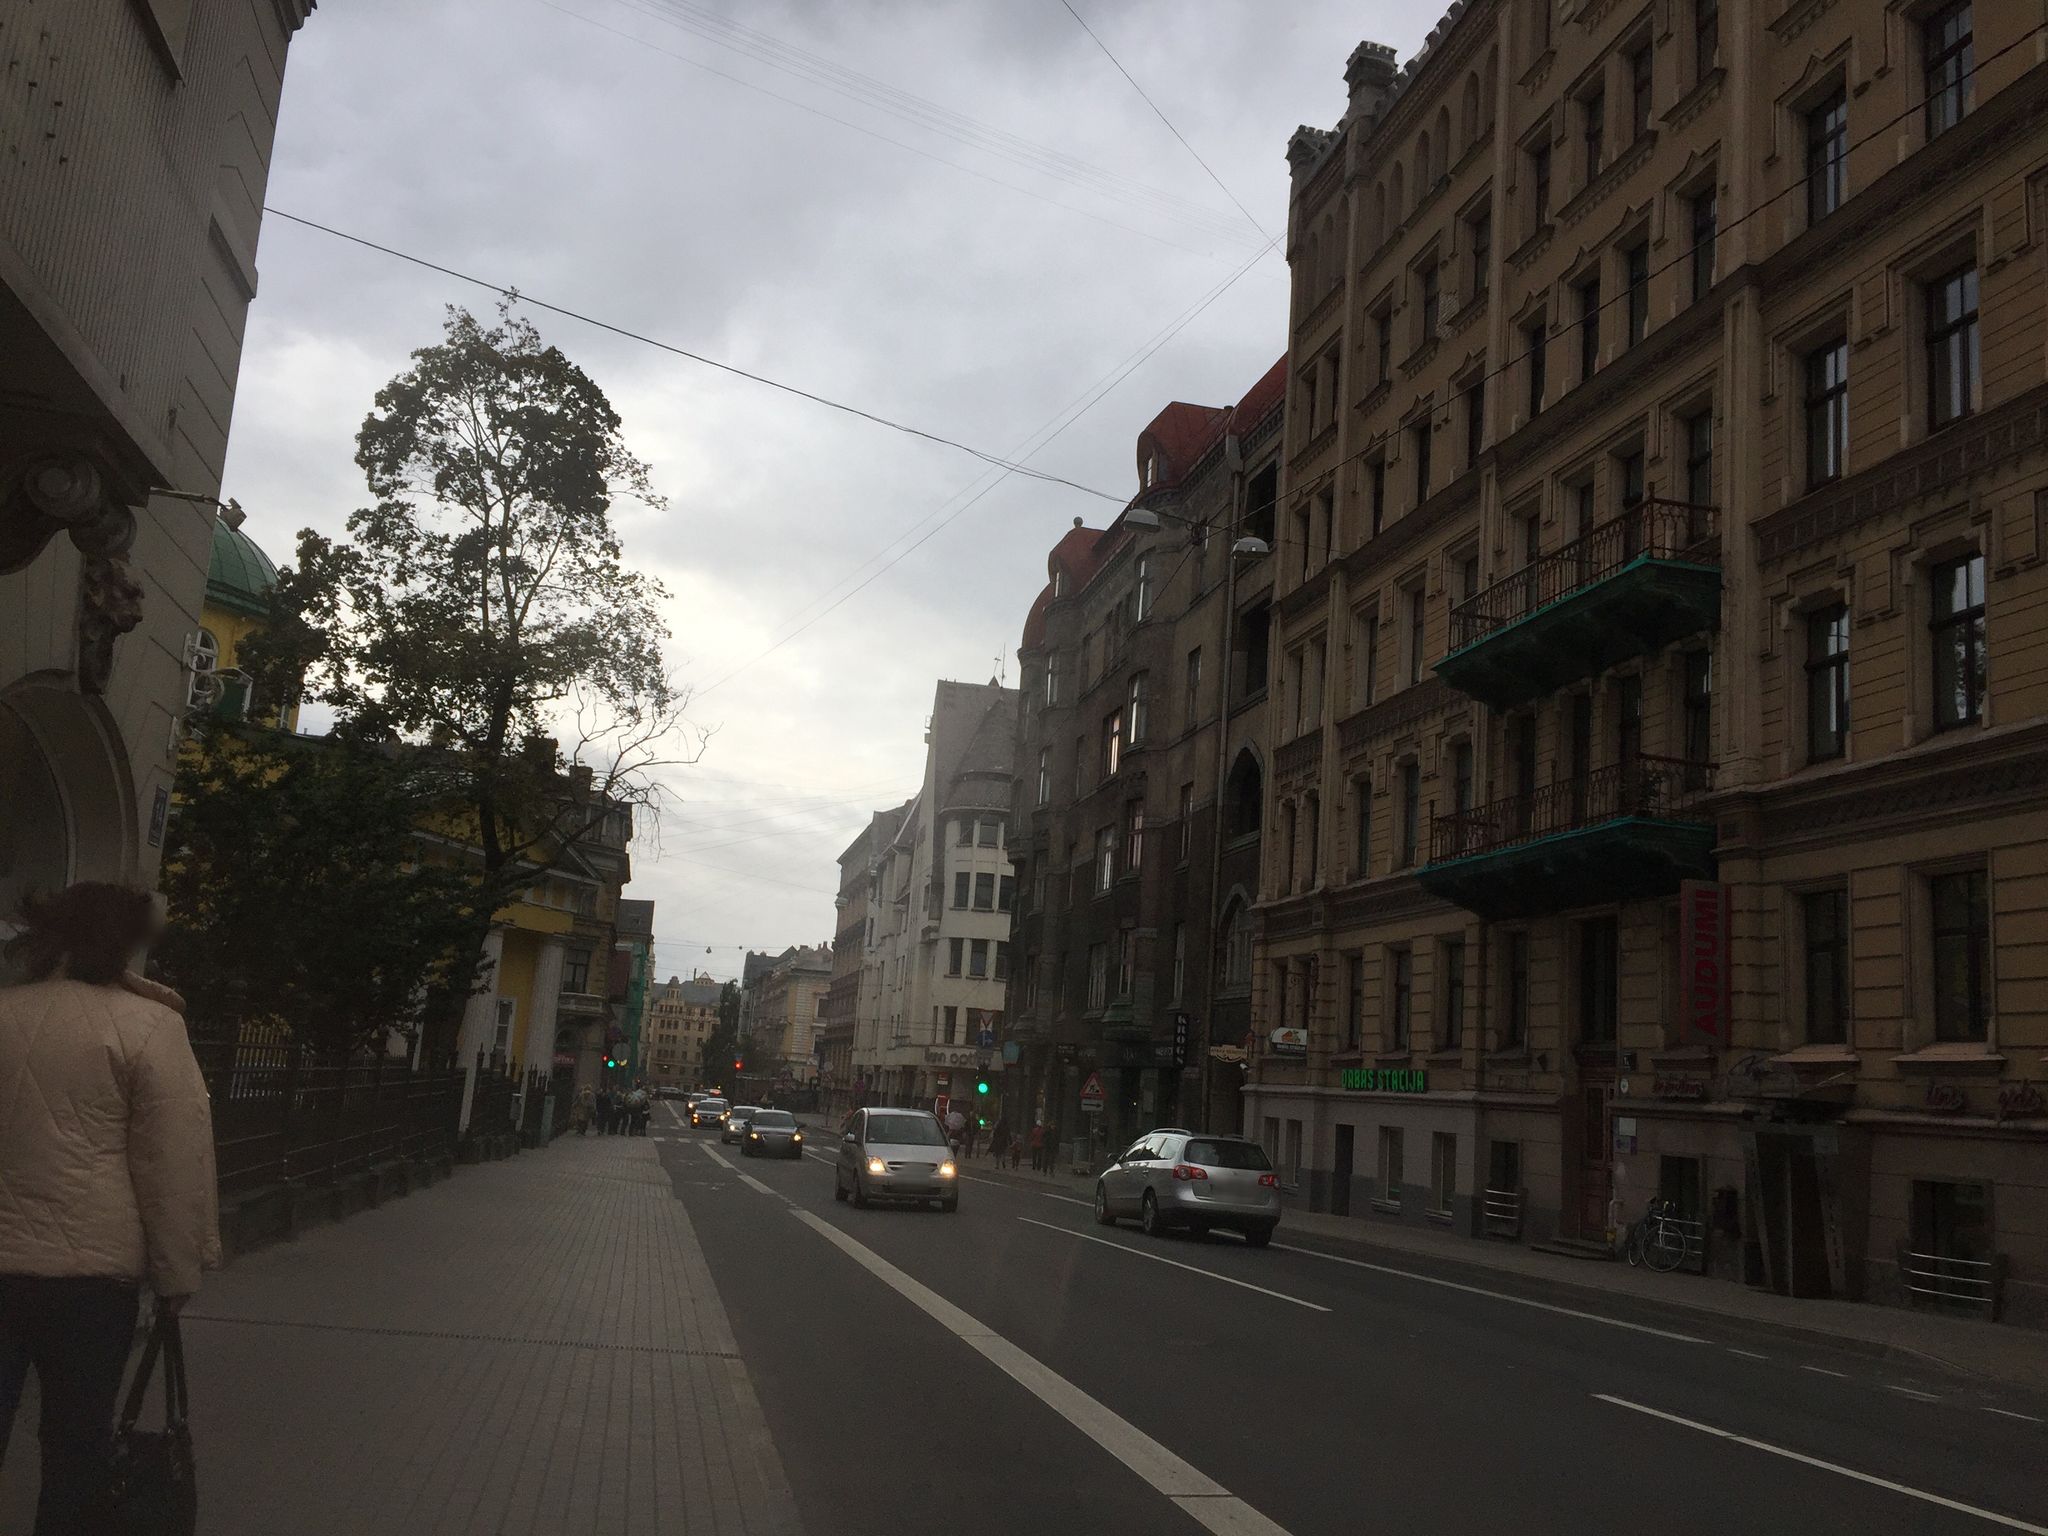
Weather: cloudy
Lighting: day
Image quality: good
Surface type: driving surface
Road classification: primary
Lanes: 2
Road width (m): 1.0
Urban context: urban centre
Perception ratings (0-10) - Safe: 7.01, Lively: 8.52, Beautiful: 6.17, Boring: 0.91, Depressing: 2.93, Wealthy: 6.84